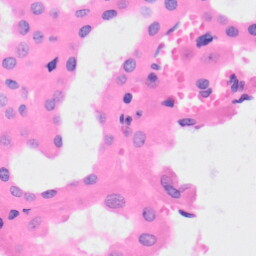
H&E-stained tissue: Kidney